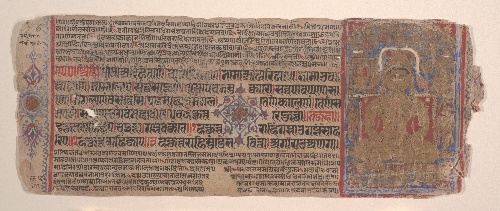
Artist: Bhadrabahu
Artist bio: Indian, died ca. 356 BCE
Date: 15th century
Object type: Folio
Classification: Paintings
Medium: Ink, opaque watercolor, and gold on paper
Culture: India (Gujarat)
Dimensions: (Average size .1–.71): 4 1/2 x 11 3/8 in. (11.4 x 28.9 cm)
Department: Asian Art
Credit line: Bequest of Cora Timken Burnett, 1956
Accession year: 1957
Repository: Metropolitan Museum of Art, New York, NY